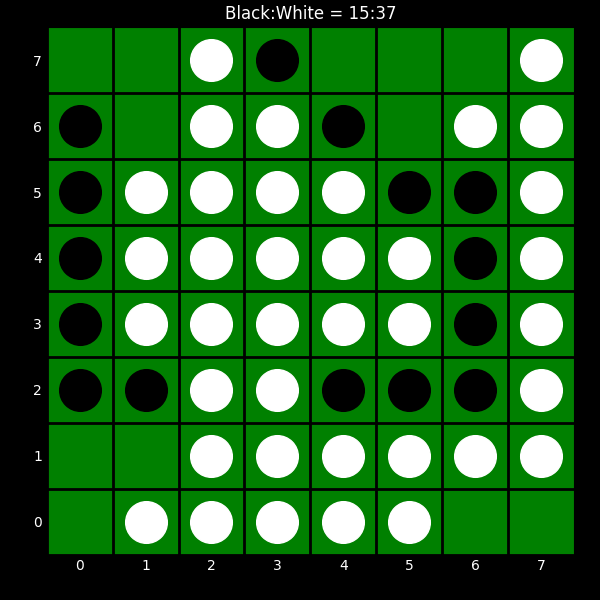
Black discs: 15
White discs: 37